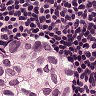
Metastatic tissue present: yes